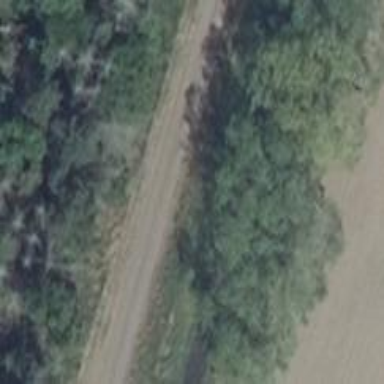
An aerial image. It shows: Gravel track with grade3 tracktype.